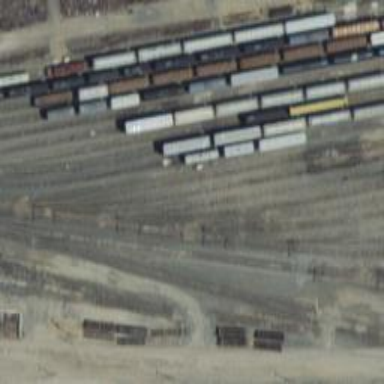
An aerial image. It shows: Railway yard used for servicing trains.